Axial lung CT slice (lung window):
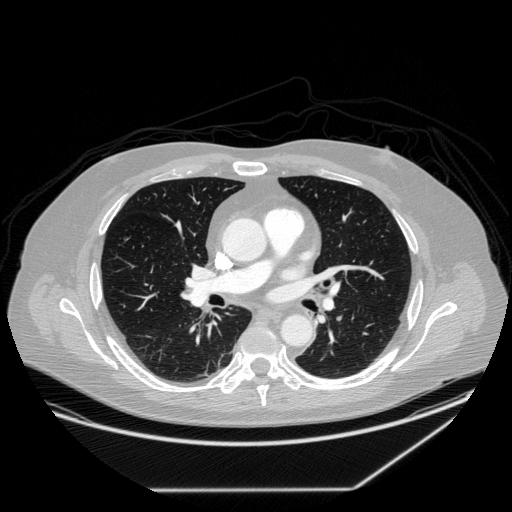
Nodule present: yes
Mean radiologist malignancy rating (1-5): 2.667